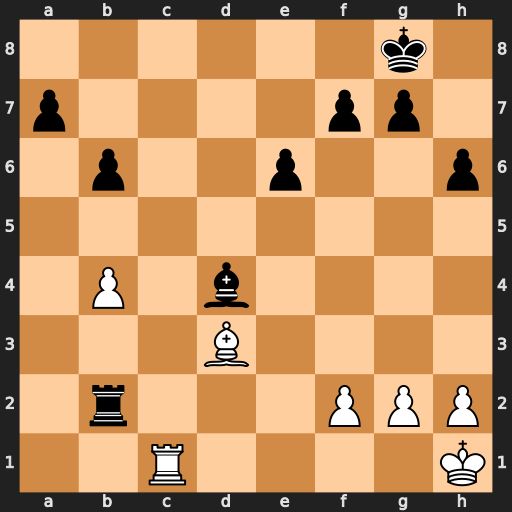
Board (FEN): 6k1/p4pp1/1p2p2p/8/1P1b4/3B4/1r3PPP/2R4K
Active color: w
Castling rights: -
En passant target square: -
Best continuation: Rc8#